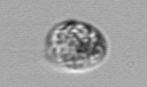
Label: Amoeba